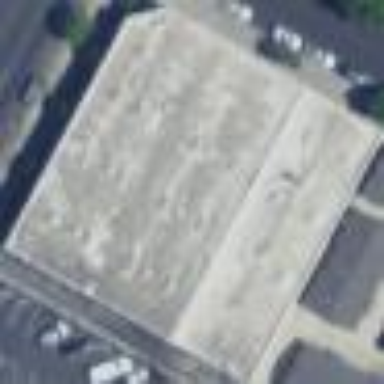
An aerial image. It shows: Warehouse building.